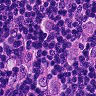
Metastatic tissue present: yes